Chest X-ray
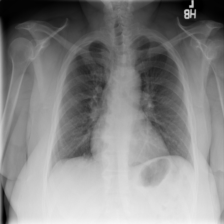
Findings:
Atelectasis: negative
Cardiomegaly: negative
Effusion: negative
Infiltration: negative
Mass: negative
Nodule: negative
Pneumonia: negative
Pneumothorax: negative
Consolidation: negative
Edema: negative
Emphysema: negative
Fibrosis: negative
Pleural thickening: negative
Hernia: negative